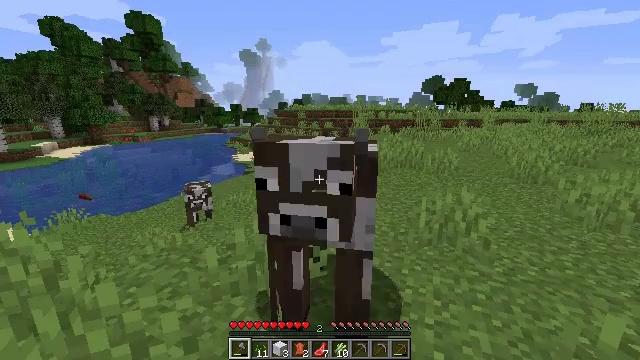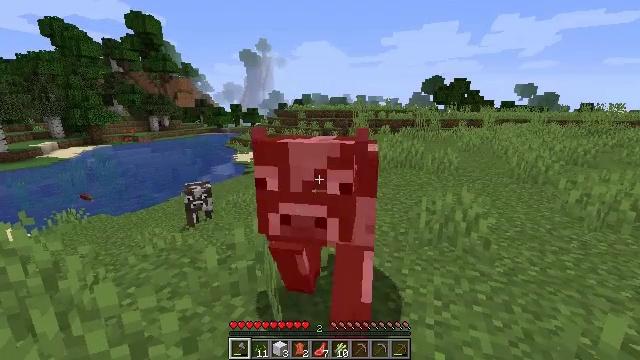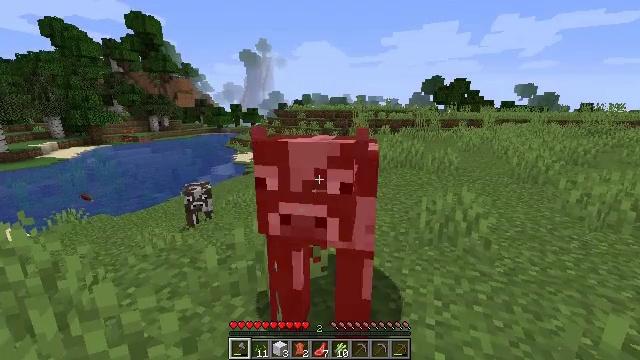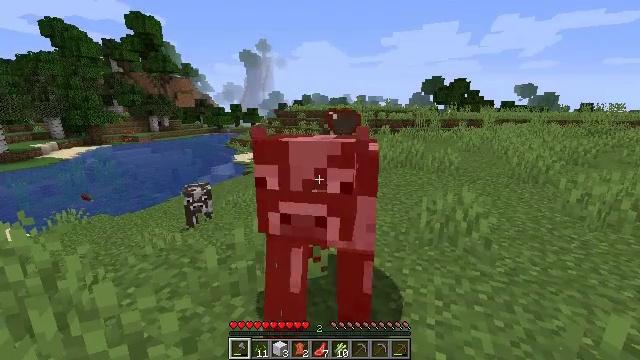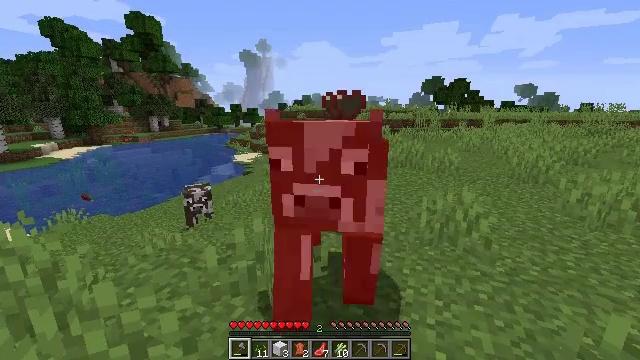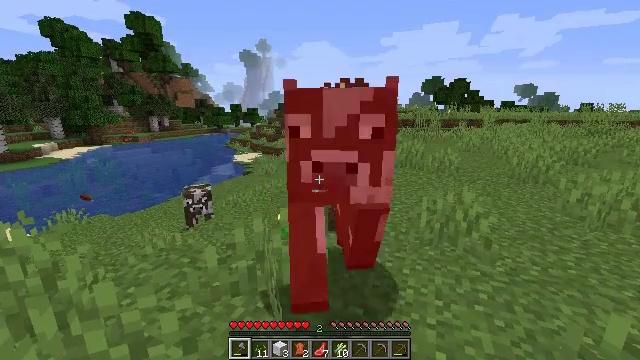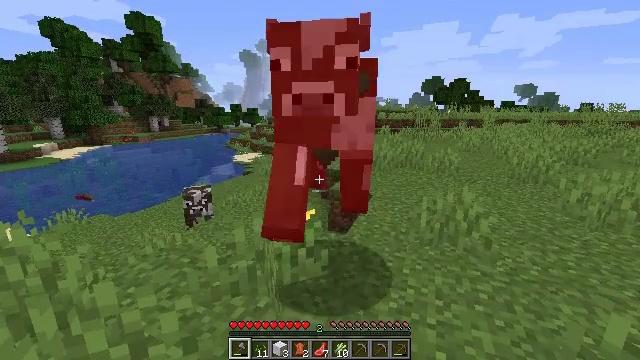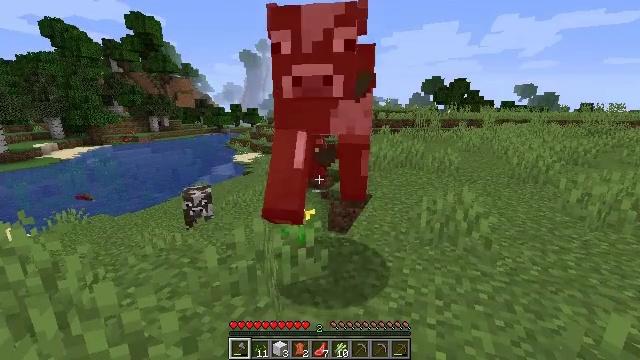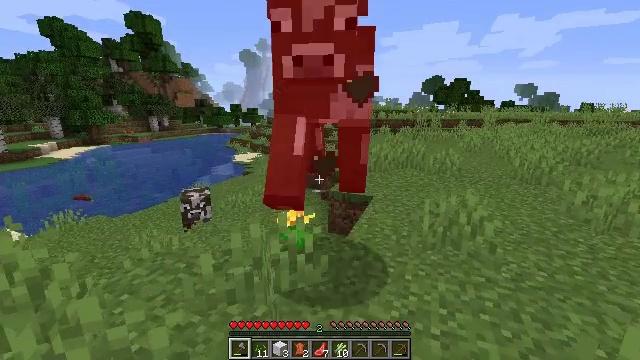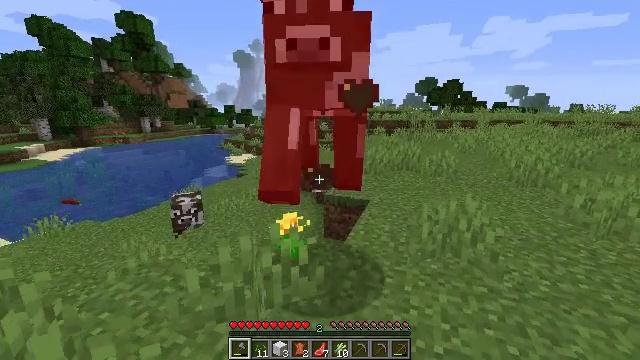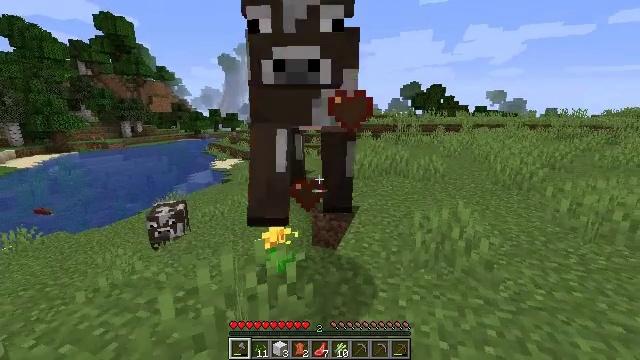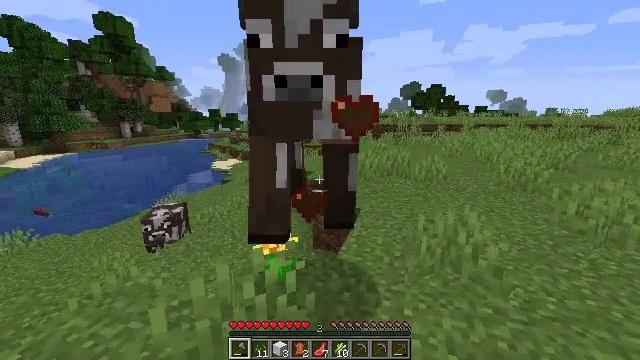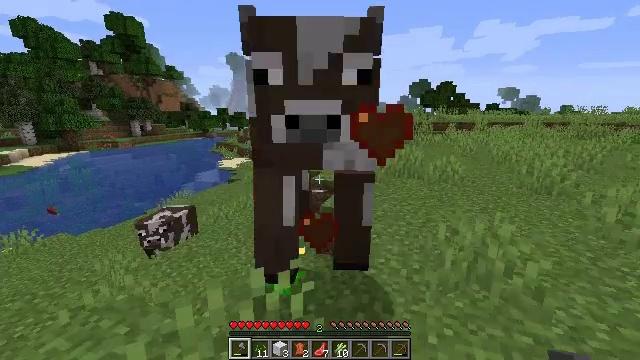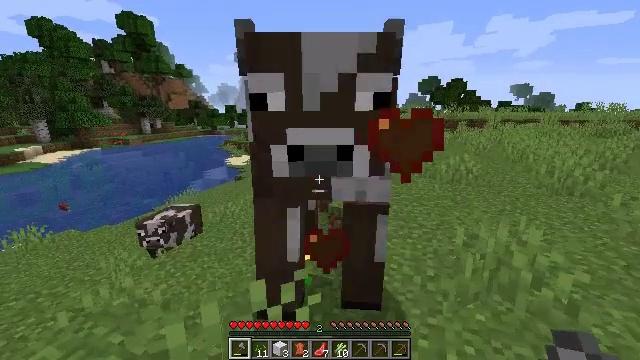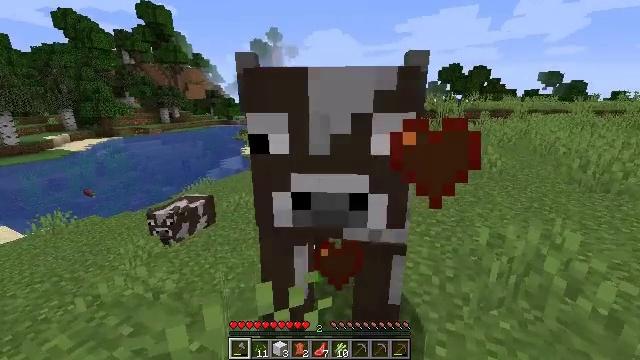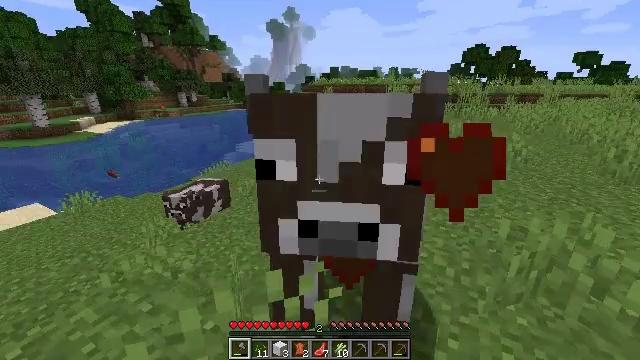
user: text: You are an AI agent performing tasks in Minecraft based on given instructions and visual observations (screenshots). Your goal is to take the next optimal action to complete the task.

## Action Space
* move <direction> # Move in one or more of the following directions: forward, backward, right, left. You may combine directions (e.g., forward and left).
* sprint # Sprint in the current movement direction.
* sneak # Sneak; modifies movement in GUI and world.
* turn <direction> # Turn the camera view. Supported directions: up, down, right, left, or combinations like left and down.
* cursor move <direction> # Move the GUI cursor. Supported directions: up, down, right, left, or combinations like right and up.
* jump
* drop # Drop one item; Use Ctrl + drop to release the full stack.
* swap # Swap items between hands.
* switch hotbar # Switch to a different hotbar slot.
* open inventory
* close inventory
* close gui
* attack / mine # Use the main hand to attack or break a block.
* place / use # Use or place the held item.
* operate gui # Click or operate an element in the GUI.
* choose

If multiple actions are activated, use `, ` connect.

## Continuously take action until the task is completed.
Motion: motion action
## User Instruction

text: Hunt a cow.
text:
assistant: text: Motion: no_op
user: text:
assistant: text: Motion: no_op
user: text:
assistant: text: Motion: no_op
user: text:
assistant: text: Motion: no_op
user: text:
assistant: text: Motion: no_op
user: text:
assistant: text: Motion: no_op
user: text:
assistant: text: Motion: no_op
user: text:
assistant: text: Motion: move forward
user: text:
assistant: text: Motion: move forward, turn right
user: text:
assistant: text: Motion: move forward, turn right
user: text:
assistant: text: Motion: move forward
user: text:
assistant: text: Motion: move forward, turn left
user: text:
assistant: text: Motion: move forward, turn left
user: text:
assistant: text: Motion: turn left and down, attack / mine
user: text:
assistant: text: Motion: turn left and down, attack / mine
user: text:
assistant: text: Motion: attack / mine
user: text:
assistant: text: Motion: turn right and down
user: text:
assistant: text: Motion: no_op
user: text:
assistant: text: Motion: no_op